The image is a wavelet scalogram (time versus scale/frequency) of a rolling-element bearing's vibration signal. Diagnose the bearing from this image, choosing from: normal, inner_race, outer_race, ball.
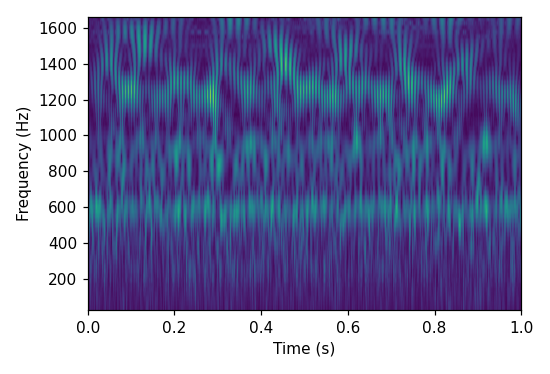
Answer: outer_race